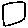
Label: square